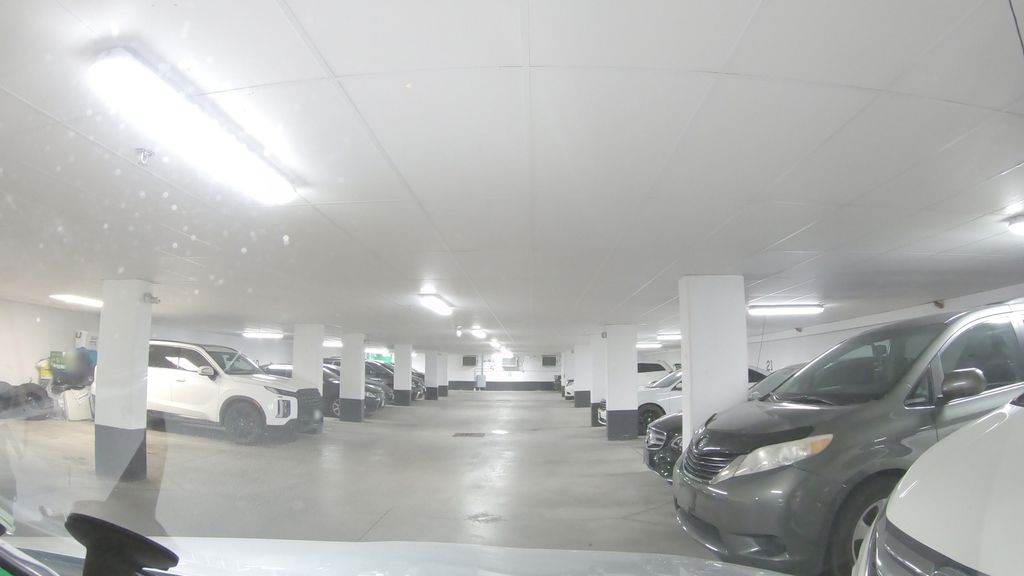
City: toronto